Aerial crown-view tile of a tropical tree (Barro Colorado Island, Panama), acquired 20250616:
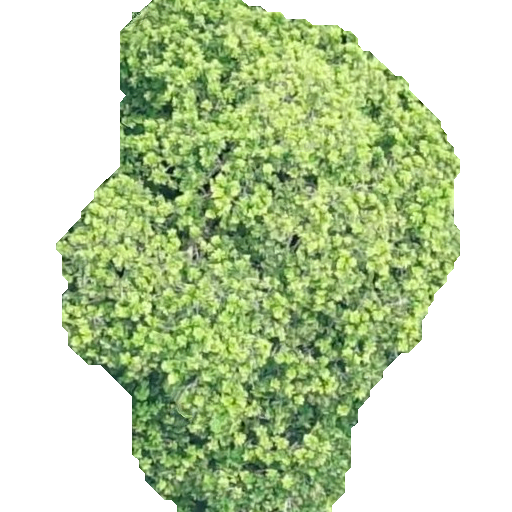
Species: Anacardium excelsum
GBIF accepted scientific name: Anacardium excelsum
Crown area: 222.02 m²